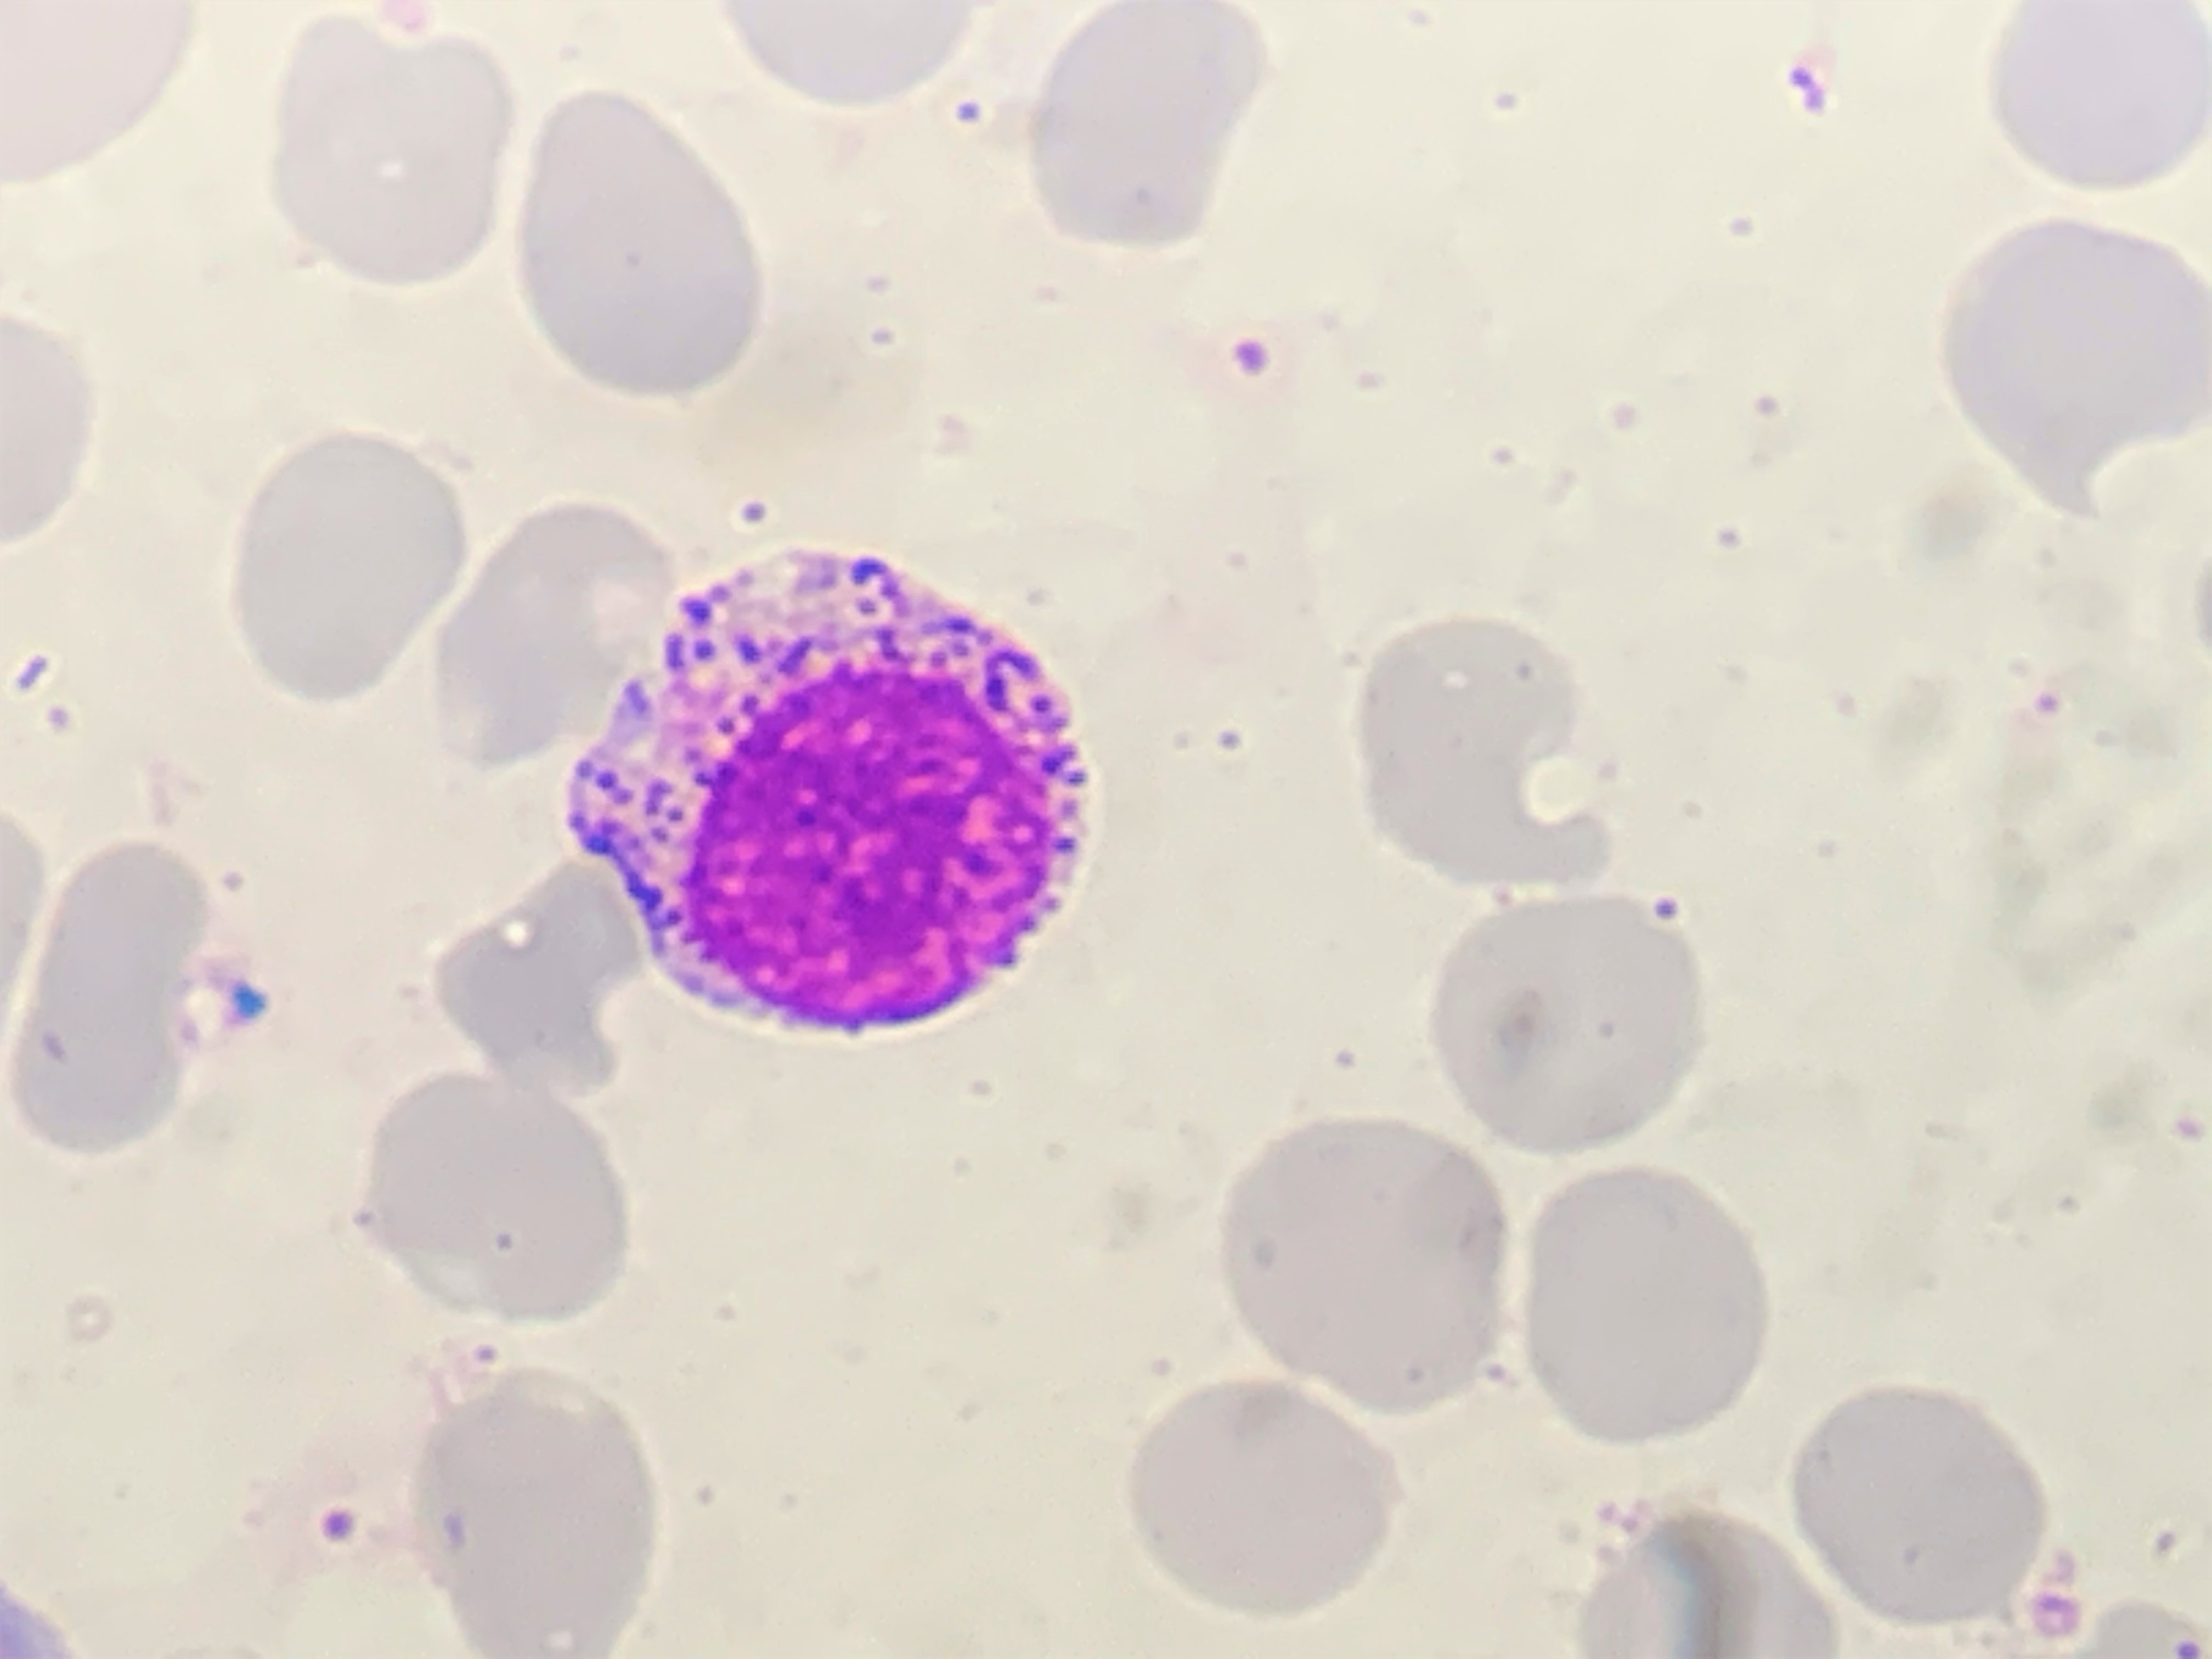
Cell type: MYELOCYTE